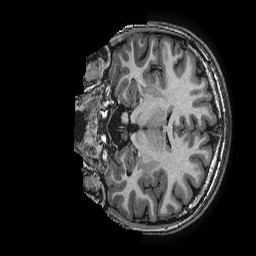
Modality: T1w
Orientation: coronal
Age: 14
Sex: female
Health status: ill
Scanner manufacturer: ge
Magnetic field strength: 3 T
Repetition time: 0.0077 s
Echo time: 0.003436 s